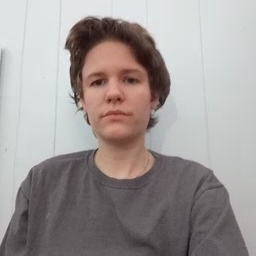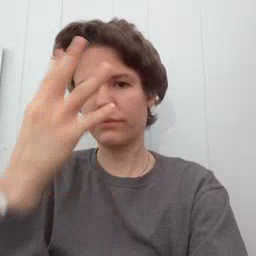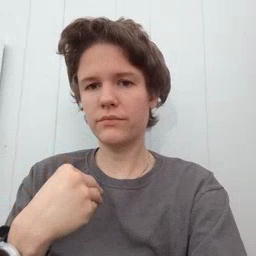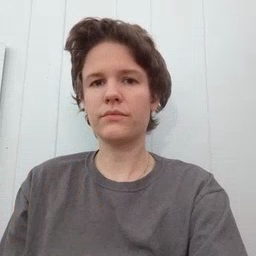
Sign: nap